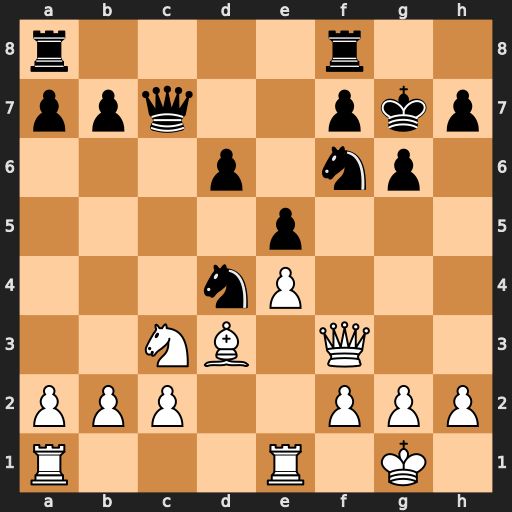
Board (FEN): r4r2/ppq2pkp/3p1np1/4p3/3nP3/2NB1Q2/PPP2PPP/R3R1K1
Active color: w
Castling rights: -
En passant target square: -
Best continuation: Qxf6+ Kxf6 Nd5+ Kg7 Nxc7